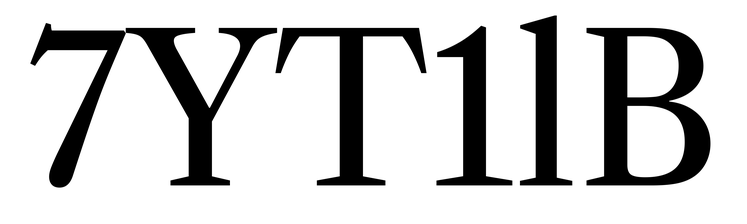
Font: LibreCaslonText_Regular